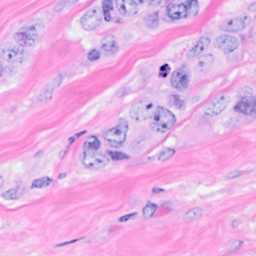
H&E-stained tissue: Breast